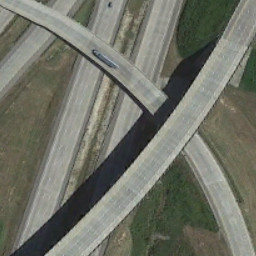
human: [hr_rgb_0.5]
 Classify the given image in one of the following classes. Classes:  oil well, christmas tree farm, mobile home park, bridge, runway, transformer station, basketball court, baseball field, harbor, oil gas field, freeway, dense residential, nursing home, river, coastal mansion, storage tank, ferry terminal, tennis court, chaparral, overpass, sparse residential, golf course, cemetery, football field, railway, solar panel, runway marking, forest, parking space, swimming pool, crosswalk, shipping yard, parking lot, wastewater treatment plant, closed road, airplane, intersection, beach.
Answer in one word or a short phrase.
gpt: overpass